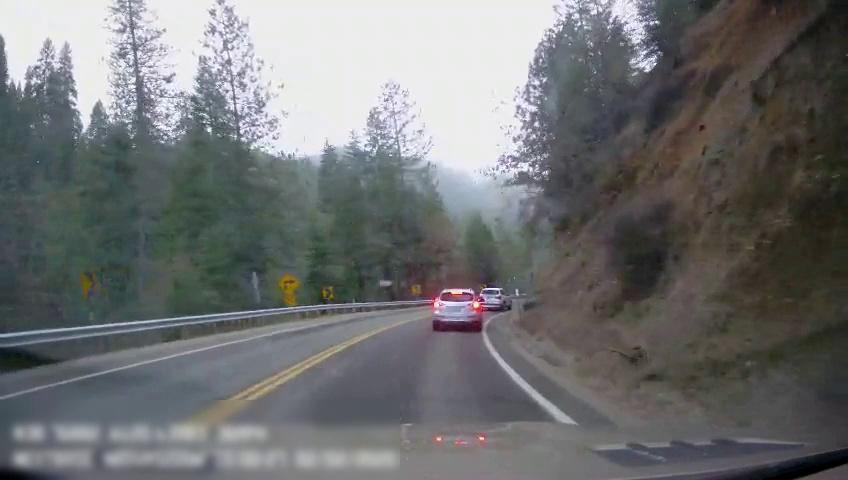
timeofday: Day
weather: Cloudy
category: Drivable Space
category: Vehicles | SUV
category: Vehicles | SUV
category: Lanes | Alternate Lane
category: Lanes | Current Lane
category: Lanes | Opposite Lane
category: Lanes | Opposite Lane
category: Traffic | Signs
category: Traffic | Signs
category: Traffic | Signs
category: Traffic | Signs